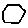
Label: hexagon